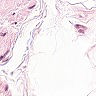
Metastatic tissue present: no